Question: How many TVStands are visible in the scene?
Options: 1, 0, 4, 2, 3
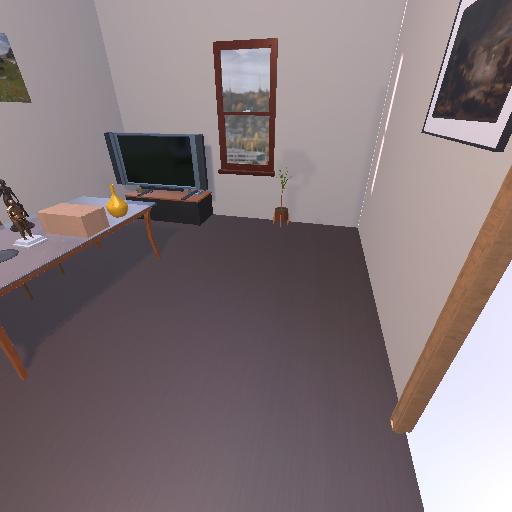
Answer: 1